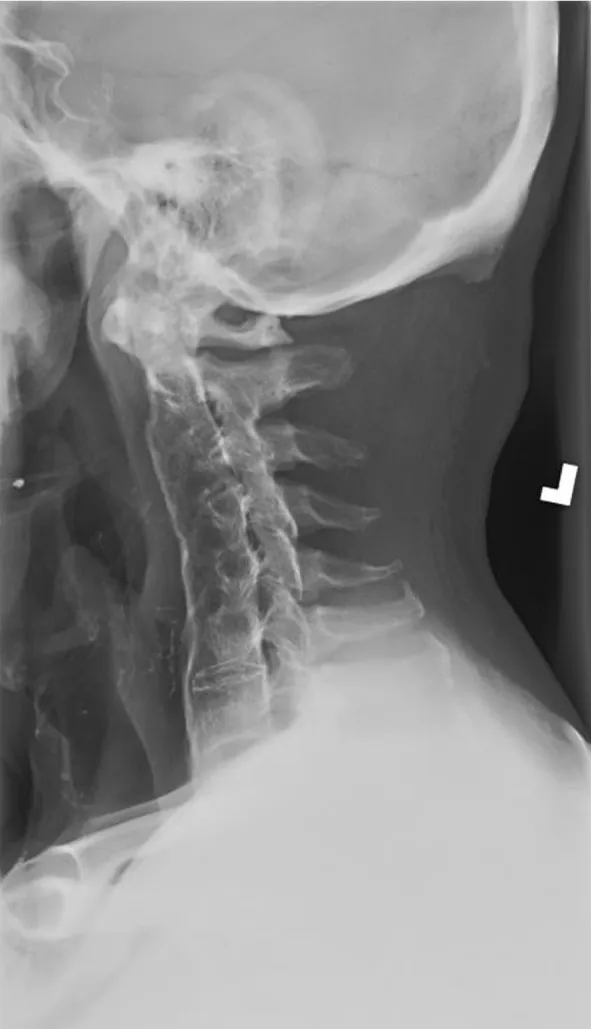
Lateral Cervical Plain Films.
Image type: radiology (x_ray)